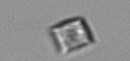
Label: Bacillariophyceae_morphotype1